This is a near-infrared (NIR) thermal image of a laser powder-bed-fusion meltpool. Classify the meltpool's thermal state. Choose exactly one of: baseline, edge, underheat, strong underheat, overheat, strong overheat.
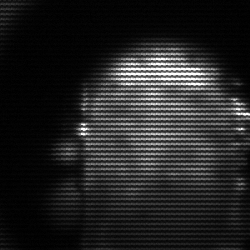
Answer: baseline